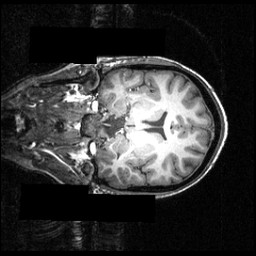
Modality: T1w
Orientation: coronal
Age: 24
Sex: female
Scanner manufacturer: siemens
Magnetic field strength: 3.951 T
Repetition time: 1.5 s
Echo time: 0.00335 s